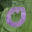
Label: 0